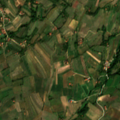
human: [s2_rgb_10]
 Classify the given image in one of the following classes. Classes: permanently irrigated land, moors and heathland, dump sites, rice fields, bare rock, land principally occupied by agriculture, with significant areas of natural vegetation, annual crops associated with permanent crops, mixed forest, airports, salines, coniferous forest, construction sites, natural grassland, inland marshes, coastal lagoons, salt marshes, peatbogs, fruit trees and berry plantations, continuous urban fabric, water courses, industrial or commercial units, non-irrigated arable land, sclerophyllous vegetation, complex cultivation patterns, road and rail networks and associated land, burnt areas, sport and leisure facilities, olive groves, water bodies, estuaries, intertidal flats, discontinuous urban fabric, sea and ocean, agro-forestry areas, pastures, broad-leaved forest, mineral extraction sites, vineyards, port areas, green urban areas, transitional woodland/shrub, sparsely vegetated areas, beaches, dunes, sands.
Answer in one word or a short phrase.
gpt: complex cultivation patterns